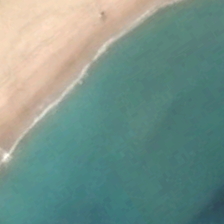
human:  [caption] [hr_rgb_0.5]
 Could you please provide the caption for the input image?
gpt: a piece of yellow beach is near a piece of green ocean .

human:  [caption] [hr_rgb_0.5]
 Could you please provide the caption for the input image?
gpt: a piece of yellow beach is near a piece of green ocean .

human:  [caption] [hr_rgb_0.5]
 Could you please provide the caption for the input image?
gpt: a piece of yellow beach is near a piece of green ocean .

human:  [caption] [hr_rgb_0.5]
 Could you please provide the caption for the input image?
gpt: a piece of yellow beach is near a piece of green ocean .

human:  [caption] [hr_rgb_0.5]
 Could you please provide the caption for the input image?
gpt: a piece of yellow beach is near a piece of green ocean .